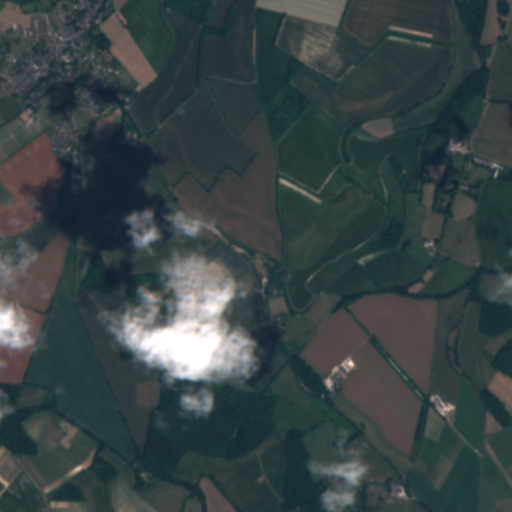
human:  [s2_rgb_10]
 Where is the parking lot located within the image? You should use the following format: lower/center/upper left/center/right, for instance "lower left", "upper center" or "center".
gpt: The parking lot is located in the upper left of the image.
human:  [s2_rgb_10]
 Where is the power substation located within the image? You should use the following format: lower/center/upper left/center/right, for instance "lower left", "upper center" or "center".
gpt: The power substation is located in the upper left of the image.
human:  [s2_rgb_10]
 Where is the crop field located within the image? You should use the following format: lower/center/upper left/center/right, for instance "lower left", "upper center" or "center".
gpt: There is no crop field in the image.